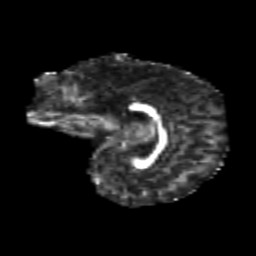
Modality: FA
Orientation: sagittal
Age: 7
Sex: female
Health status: healthy